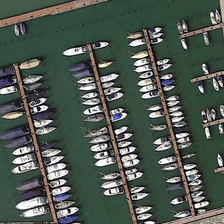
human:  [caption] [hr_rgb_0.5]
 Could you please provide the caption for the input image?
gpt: three rows of boats are in a port .

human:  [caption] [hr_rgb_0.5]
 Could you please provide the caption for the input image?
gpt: three rows of boats are in a port .

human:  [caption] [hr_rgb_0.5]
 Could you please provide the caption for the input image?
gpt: three rows of boats are in a port .

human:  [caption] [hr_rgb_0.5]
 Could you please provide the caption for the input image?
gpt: three rows of boats are in a port .

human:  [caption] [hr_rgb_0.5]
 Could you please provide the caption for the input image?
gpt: three rows of boats are in a port .